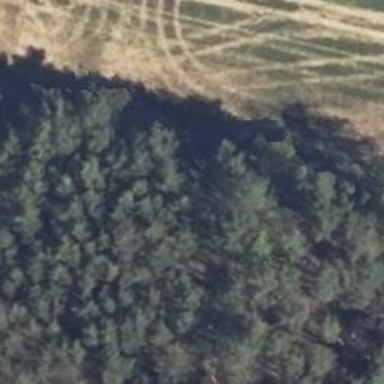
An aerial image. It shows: Grassy track with grade3 tracktype.